Question: I want to group items in my custom <URL>
like facebook menu items
Can somebody share some pointers/insights?
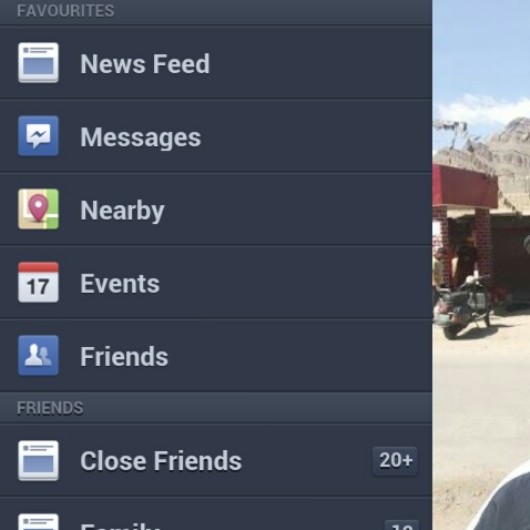
Answer: Possible duplicate of <URL>
You can have a look here : <URL>